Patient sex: M
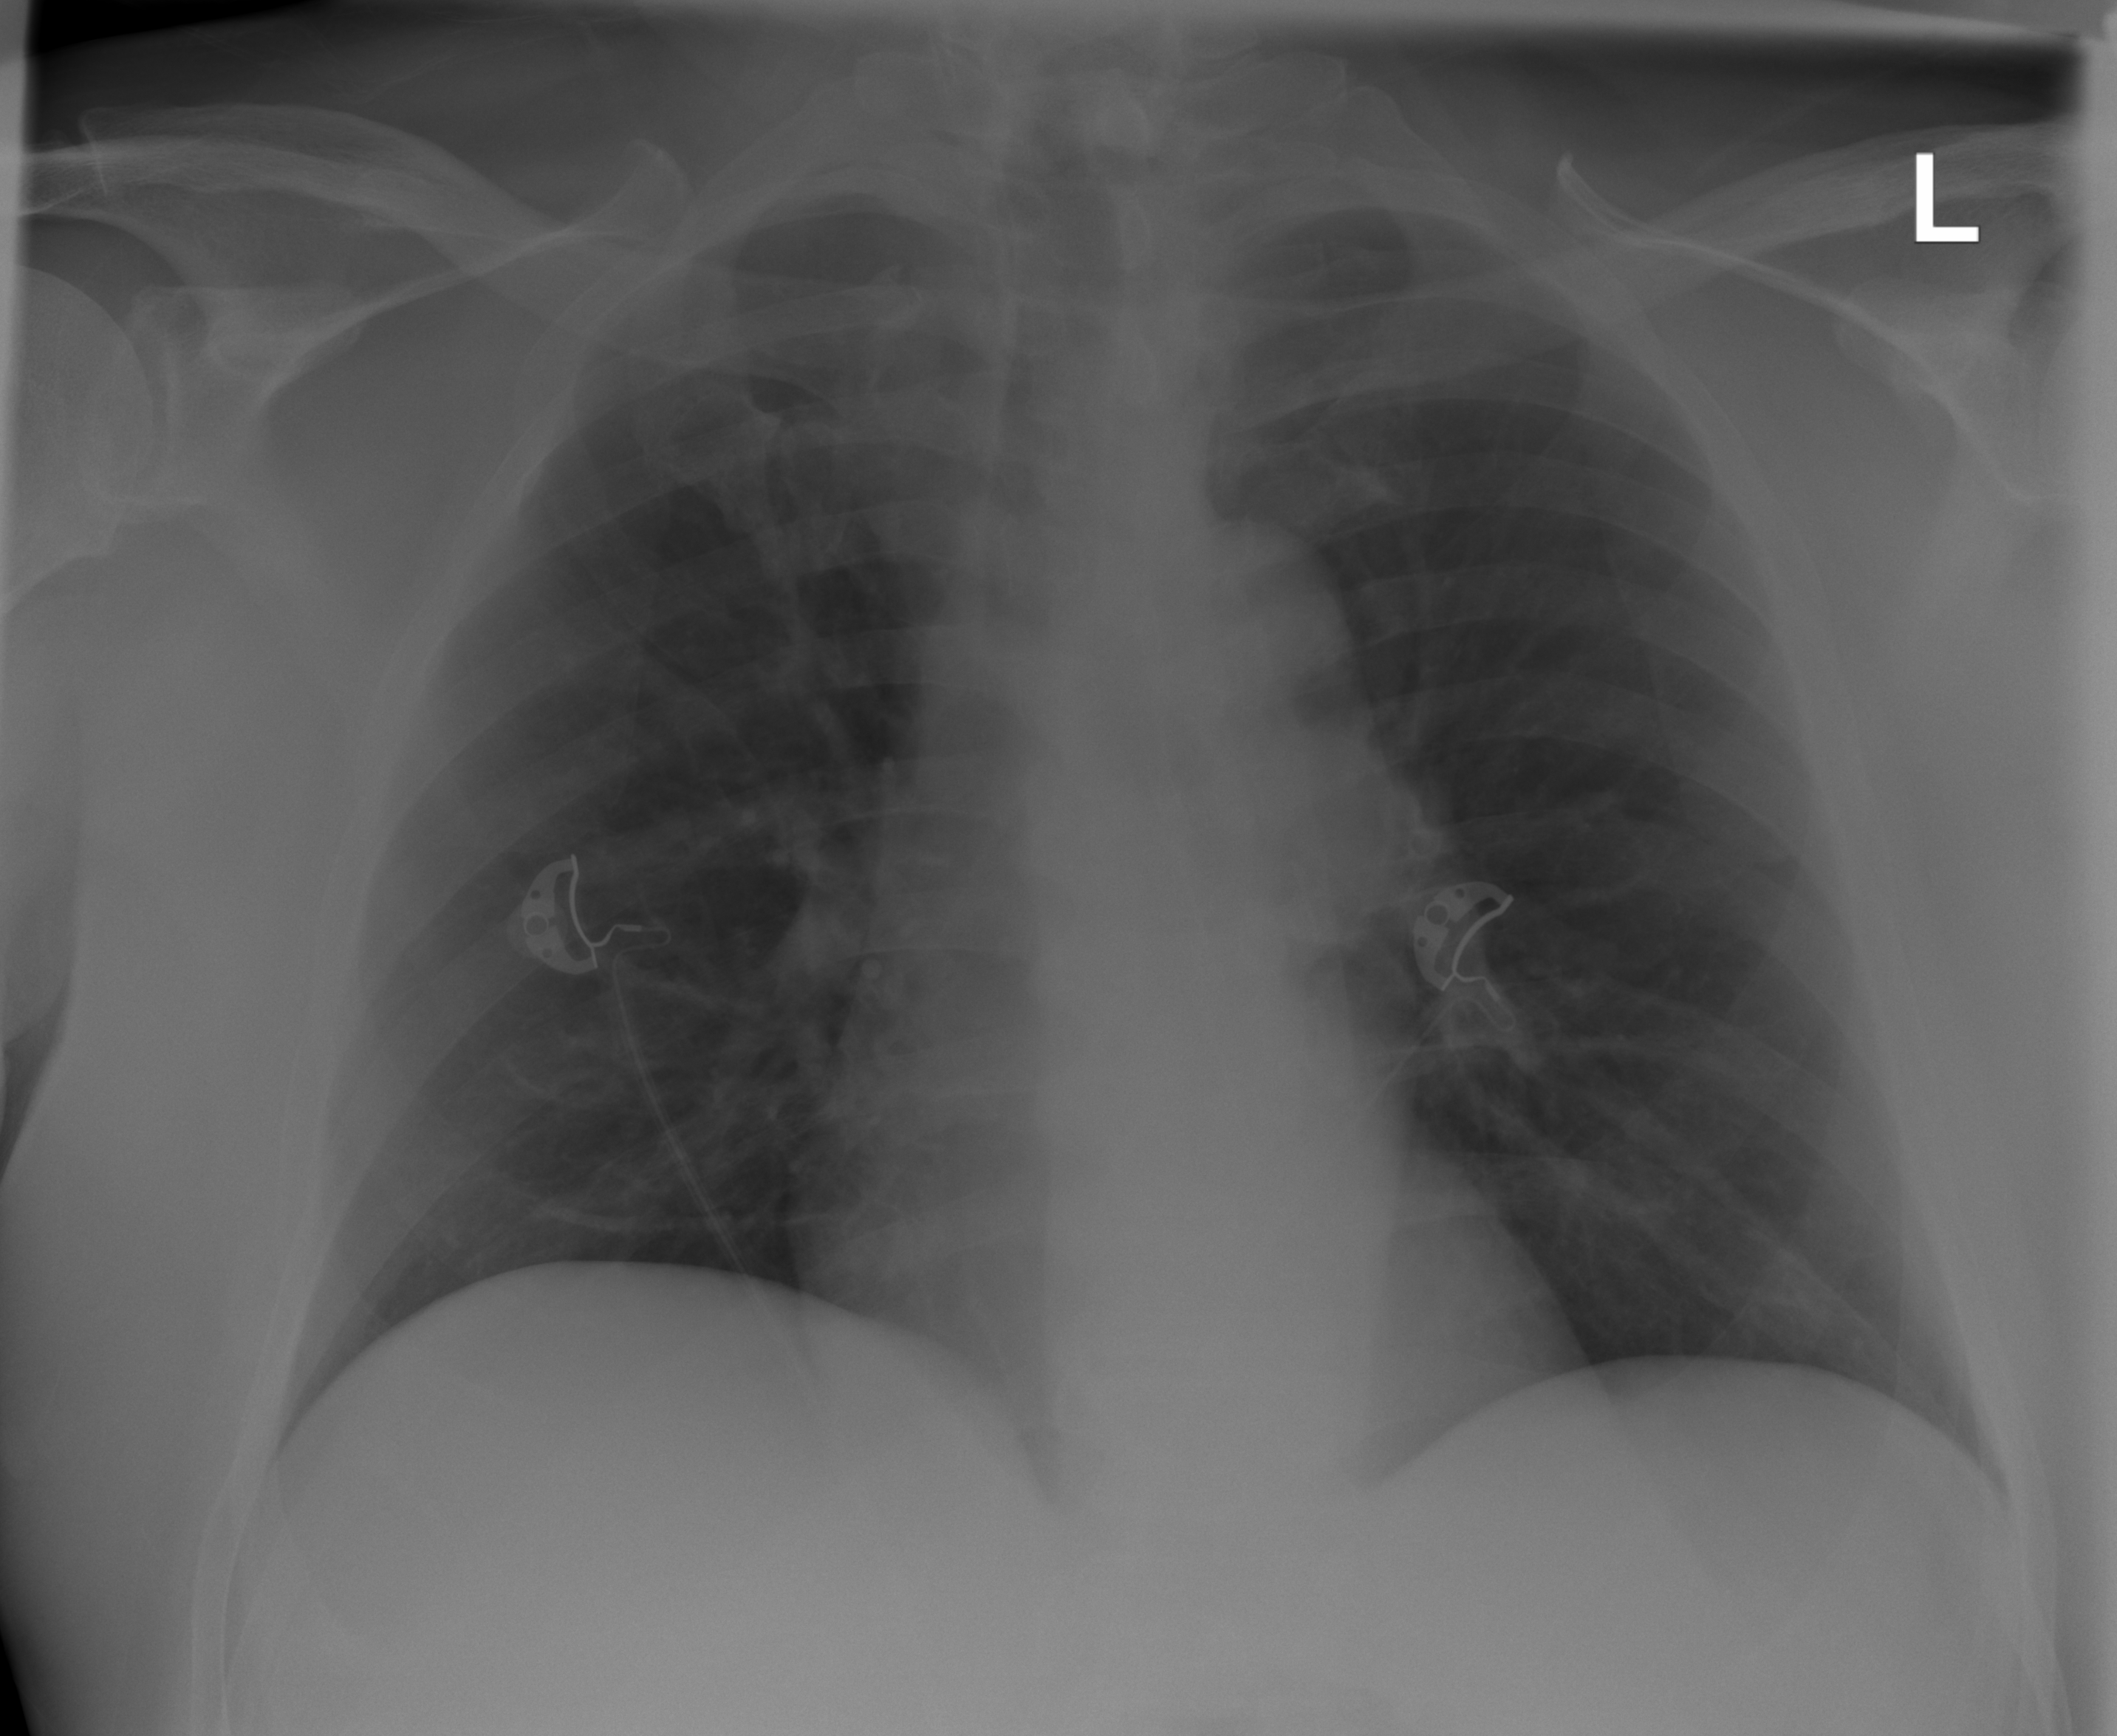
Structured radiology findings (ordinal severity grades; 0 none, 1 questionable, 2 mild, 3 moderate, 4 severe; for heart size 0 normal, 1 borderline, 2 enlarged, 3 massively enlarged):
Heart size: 0
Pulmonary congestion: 1
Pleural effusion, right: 0
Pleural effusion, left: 0
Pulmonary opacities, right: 0
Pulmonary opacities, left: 0
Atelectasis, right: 0
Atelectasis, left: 0